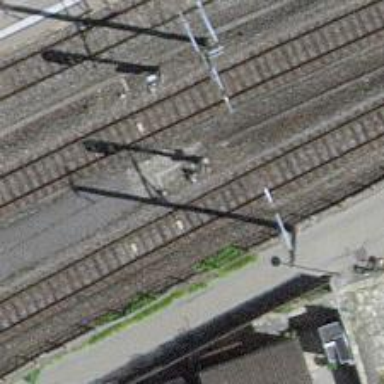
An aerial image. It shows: Railway signal.